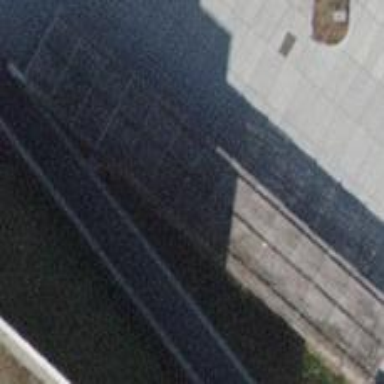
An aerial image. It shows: View of roof of building.